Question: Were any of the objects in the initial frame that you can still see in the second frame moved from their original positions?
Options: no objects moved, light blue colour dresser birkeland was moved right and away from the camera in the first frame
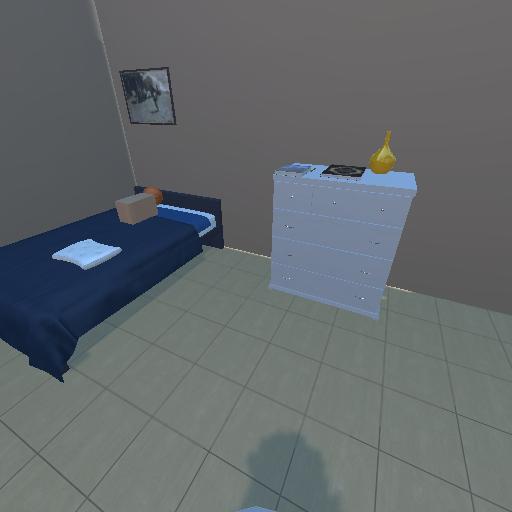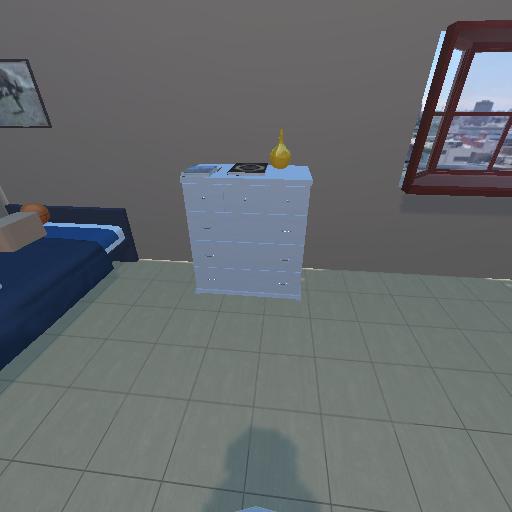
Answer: no objects moved